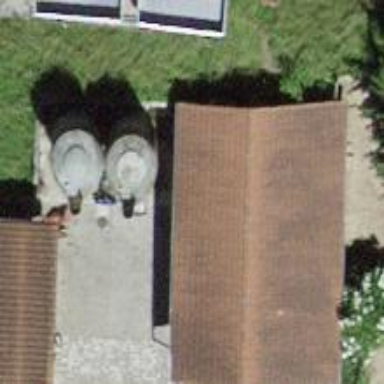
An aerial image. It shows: Silo structure.